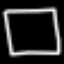
Label: square